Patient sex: F
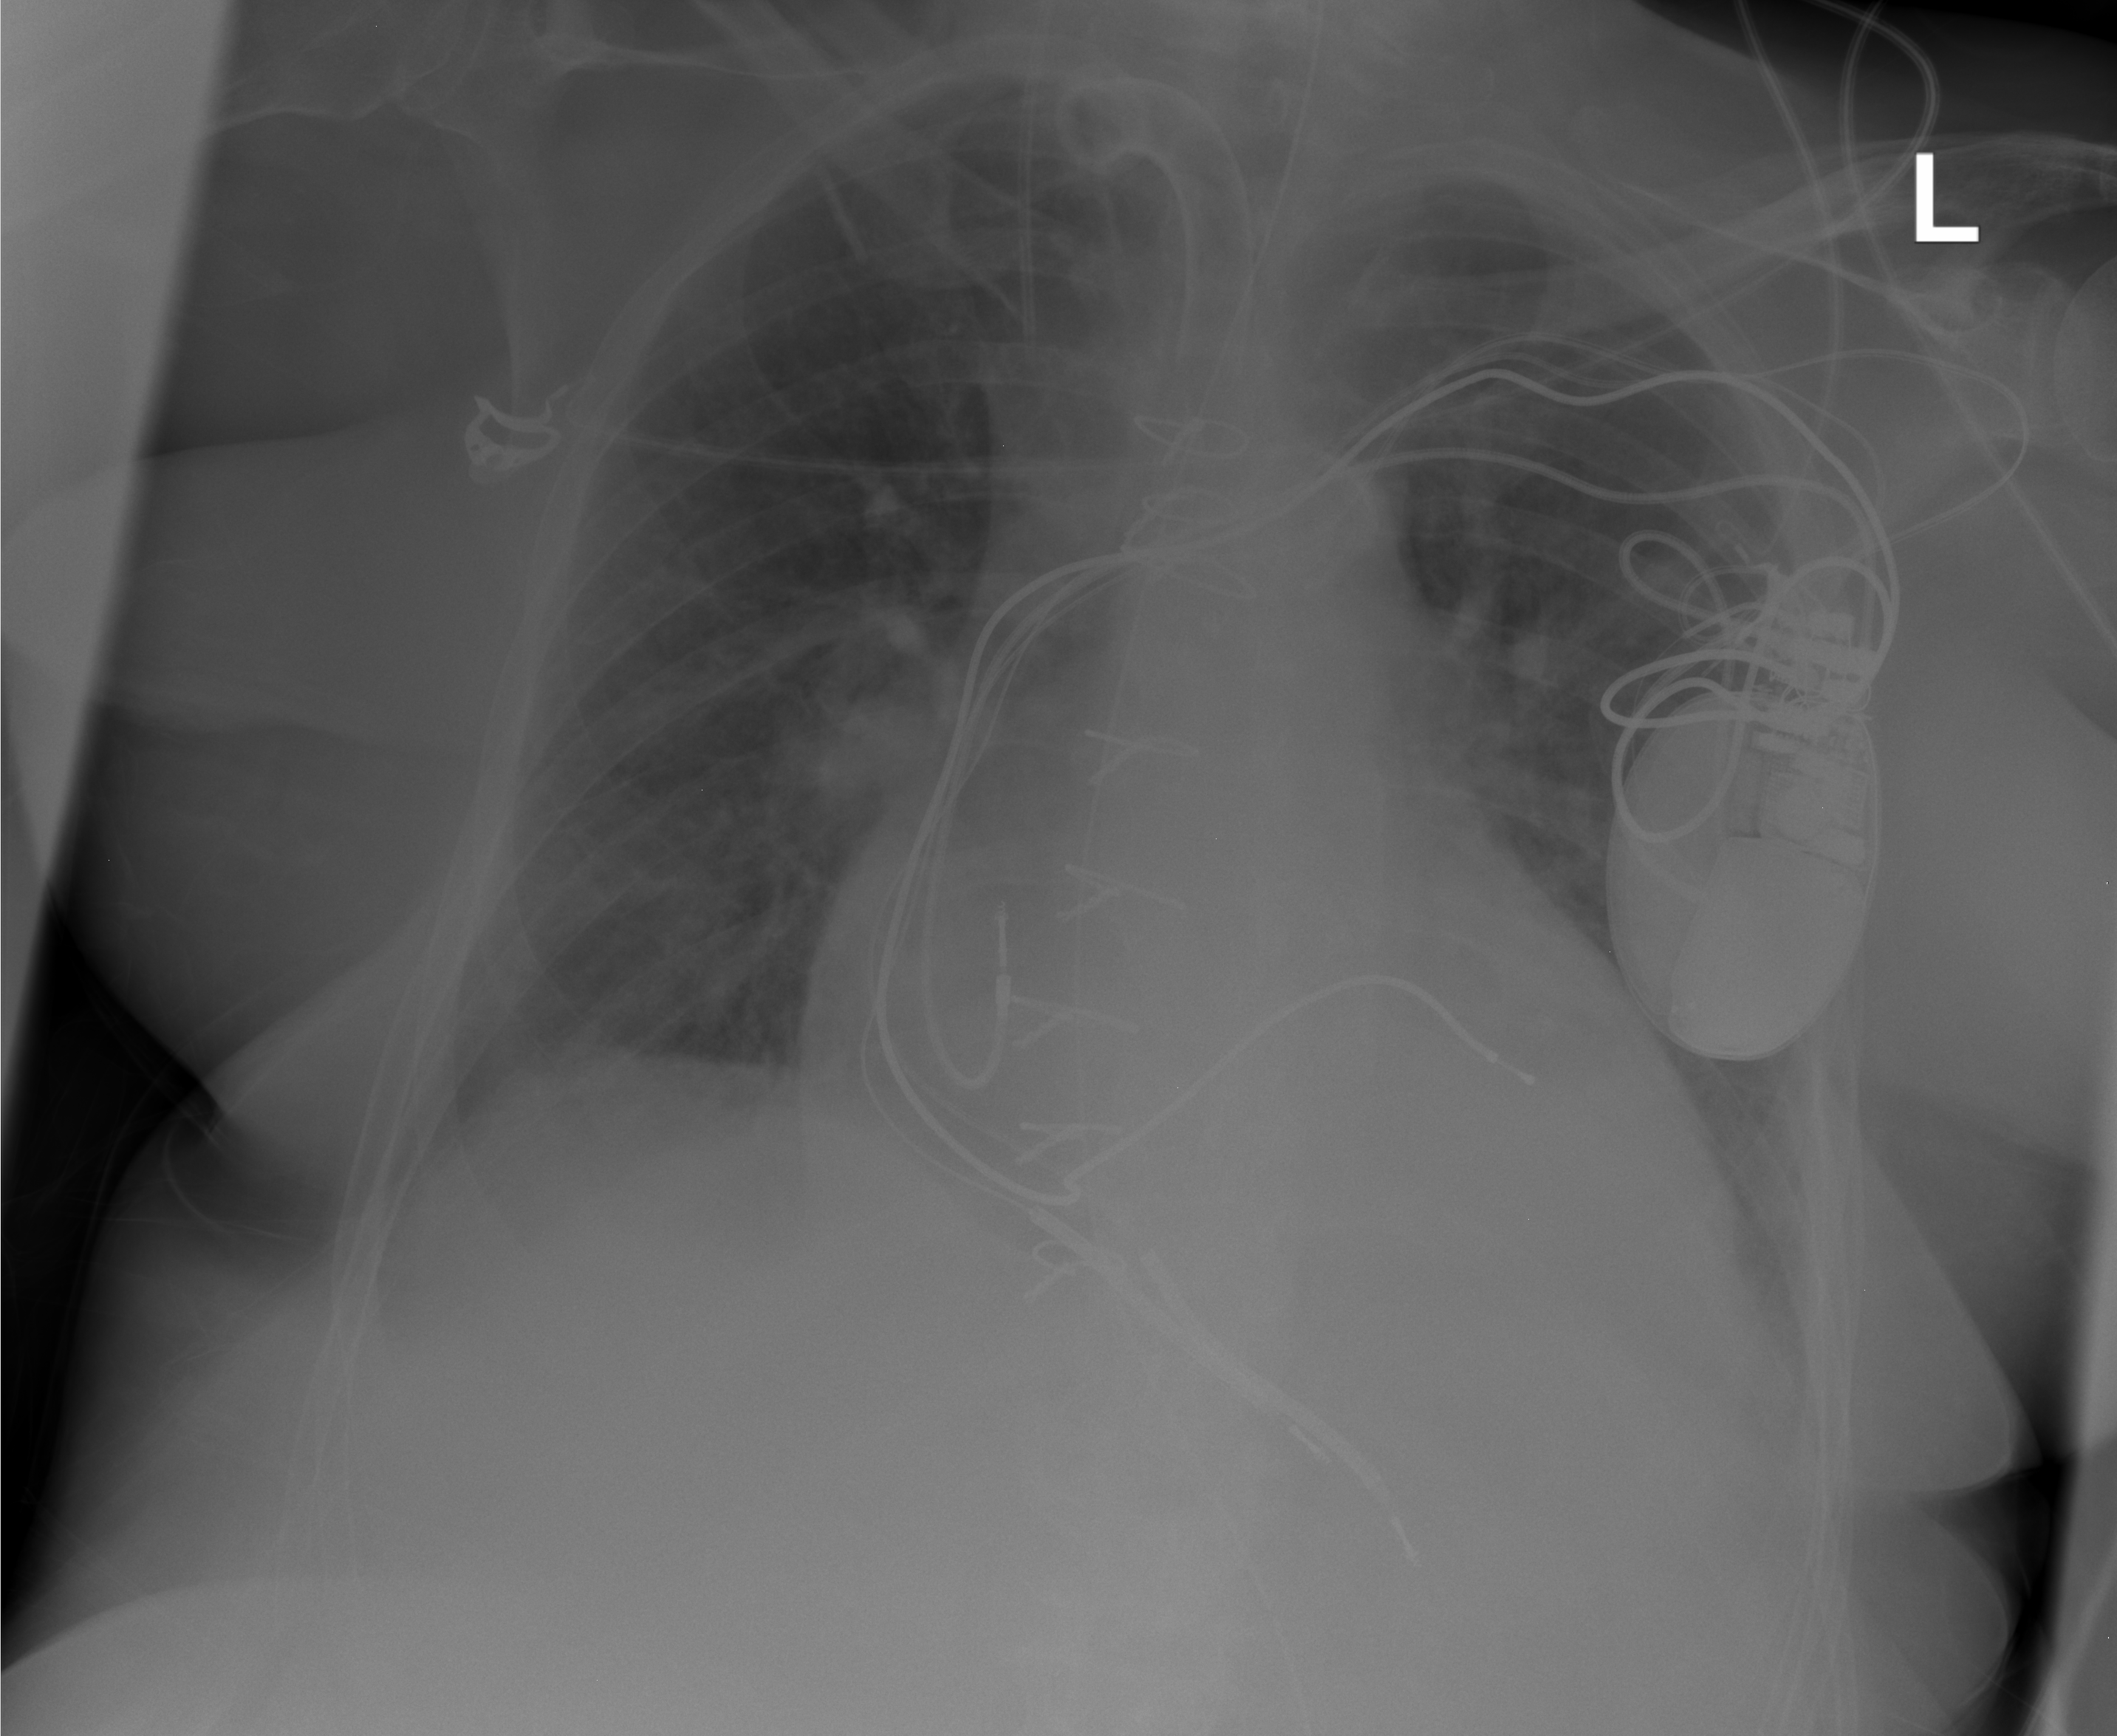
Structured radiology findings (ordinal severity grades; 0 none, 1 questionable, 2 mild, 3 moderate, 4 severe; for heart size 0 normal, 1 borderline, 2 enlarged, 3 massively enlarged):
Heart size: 2
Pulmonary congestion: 2
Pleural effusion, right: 2
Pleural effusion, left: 2
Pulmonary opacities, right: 0
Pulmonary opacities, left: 0
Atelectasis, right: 2
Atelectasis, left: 1